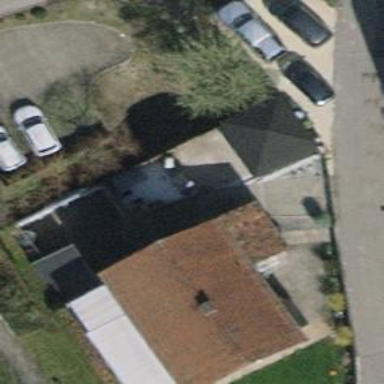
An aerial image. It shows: Detached building with gabled roof. The roof has pitched shape.